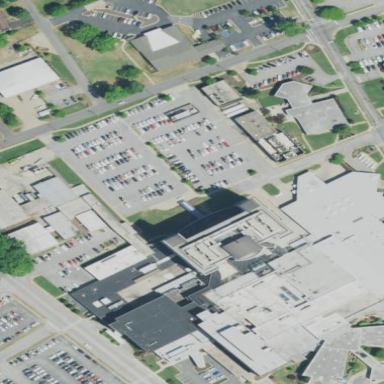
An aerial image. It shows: Hospital building.